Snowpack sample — Loveland Pass, Silver Plume, Colorado, USA (2/11/26, 12:00 PM MST)
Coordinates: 39.663, -105.886
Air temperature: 35 °F
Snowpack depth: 82 cm
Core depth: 40 cm
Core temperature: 23 °F
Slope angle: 13°, slope face: 12°
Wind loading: high
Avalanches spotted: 1
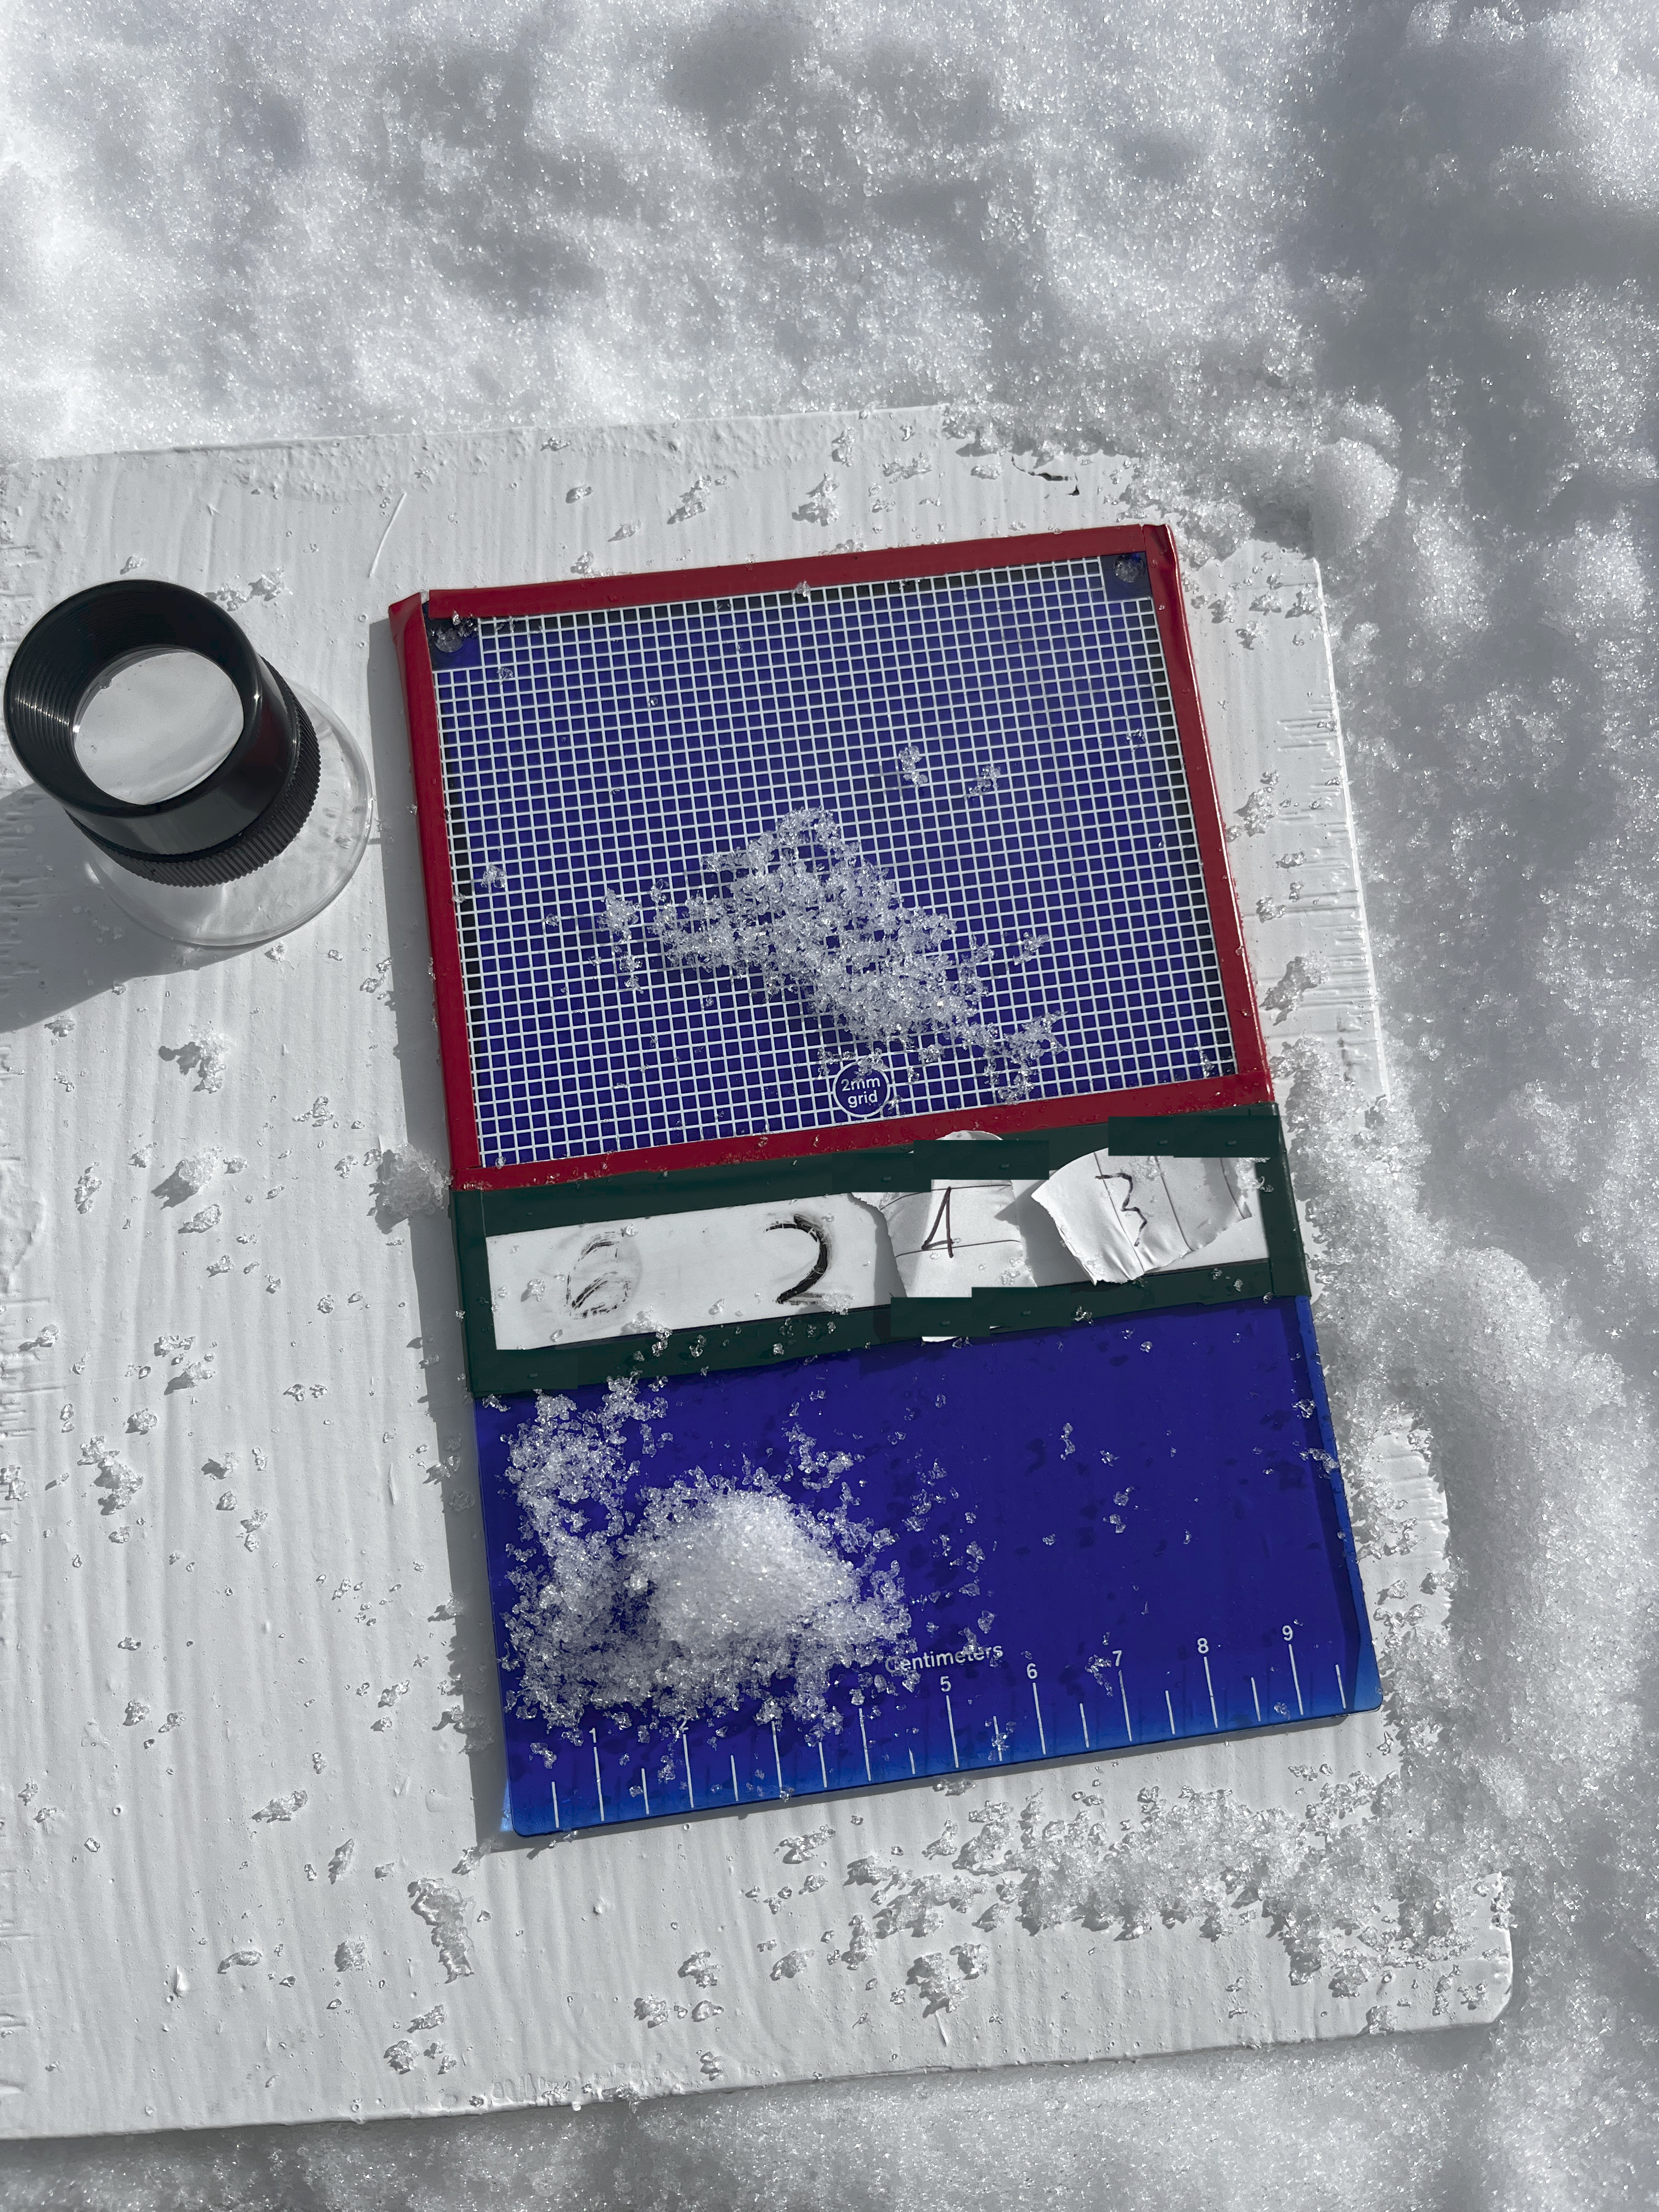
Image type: crystal_card
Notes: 1 small avalanche spotted on the north side of the bowl, lots of wind loading